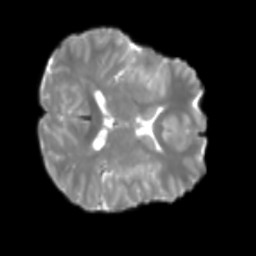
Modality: T2w
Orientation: axial
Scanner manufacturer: siemens
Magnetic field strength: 3 T
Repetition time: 4 s
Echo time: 0.0594 s